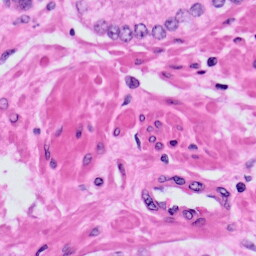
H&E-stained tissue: Prostate